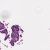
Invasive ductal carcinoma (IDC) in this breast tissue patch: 1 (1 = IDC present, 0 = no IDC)